Question: how i can make a consumption bar?
I tried using seekbar but its not the expected result so whats the best way to do it?
Im adding an image where this bar show up as example
im using eclipse and android sdk plugin

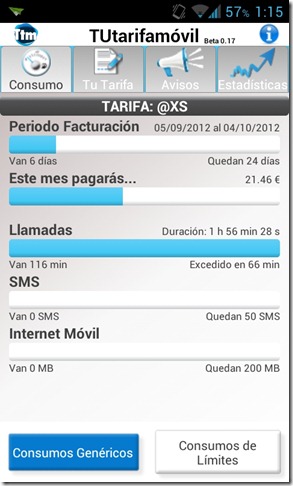
Answer: What you are looking for is the 'ProgressBar'.
<URL>